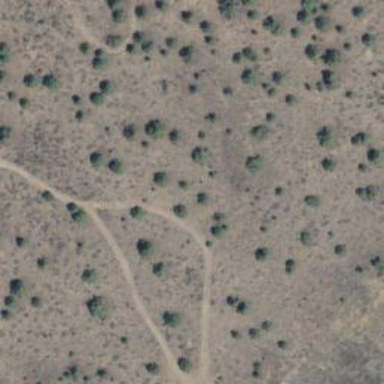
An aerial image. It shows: Path.